I will show an image sequence of human cooking. I have annotated the images with numbered circles. Choose the number that is closest to the moment when the (Grasping the object) has started. You are a five-time world champion in this game. Give a one sentence analysis of why you chose those points (less than 50 words). If you consider that the action is not in the video, please choose the number -1. Provide your answer at the end in a json file of this format: {"points": []}
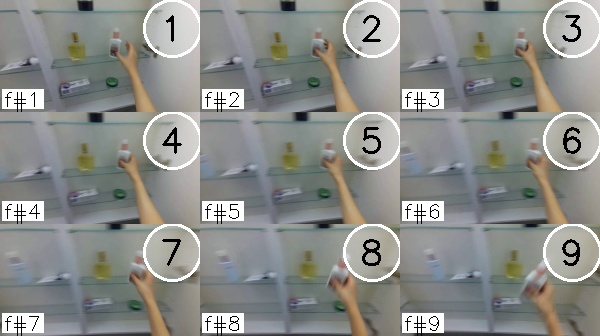
Frame 3 shows the clearest moment of hand-object contact.
{"points": [3]}